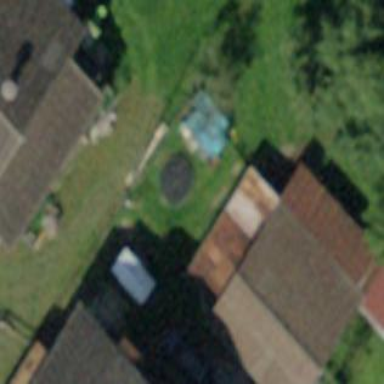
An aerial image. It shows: Garage.